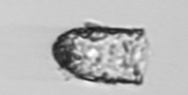
Label: Tintinnopsis